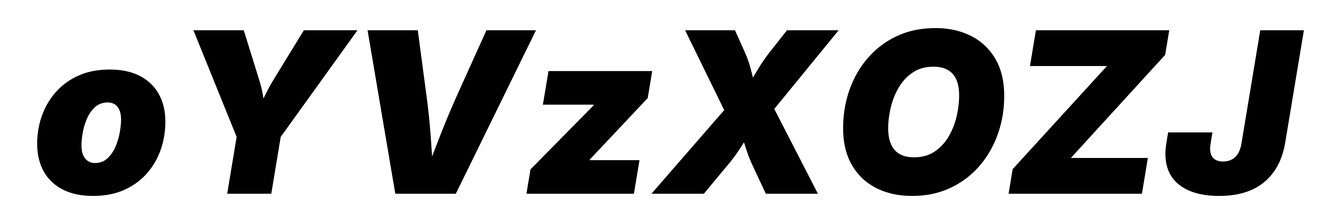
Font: Inter-Italic_Black_Italic